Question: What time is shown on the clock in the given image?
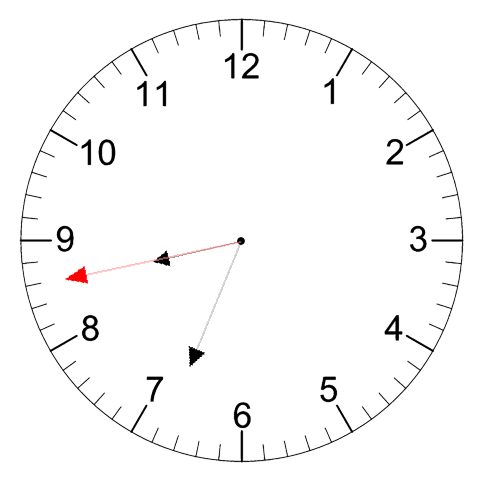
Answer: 08:33:43